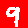
Digit: 9